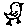
Label: bird